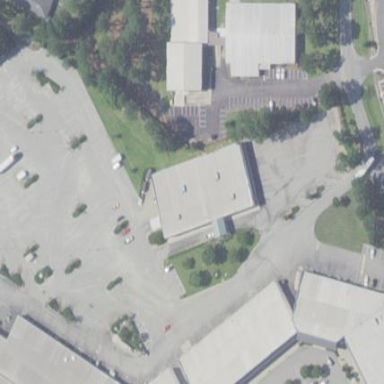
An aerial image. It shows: Building serving as motorcycle repair shop.